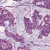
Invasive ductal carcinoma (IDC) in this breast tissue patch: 1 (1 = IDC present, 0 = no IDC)